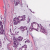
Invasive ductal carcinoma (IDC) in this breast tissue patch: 1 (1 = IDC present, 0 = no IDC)